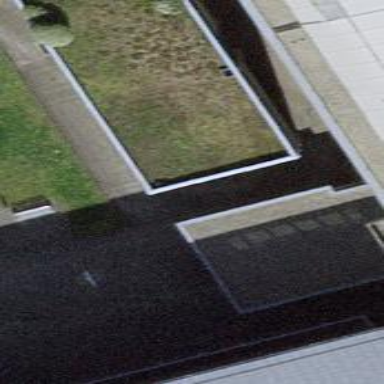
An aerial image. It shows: View of roof of building.